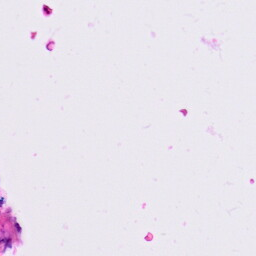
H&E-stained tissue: Lung